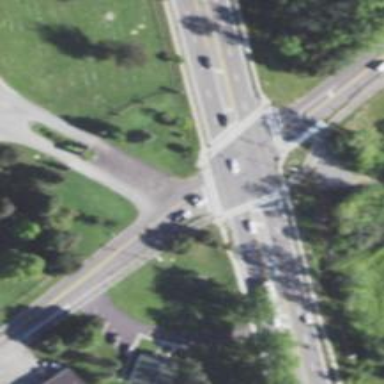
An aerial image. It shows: Zebra crossing on the road.